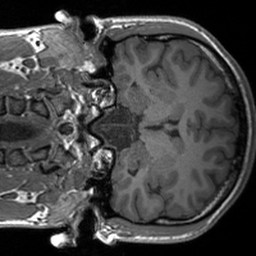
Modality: T1w
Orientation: coronal
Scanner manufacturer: siemens
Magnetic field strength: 3 T
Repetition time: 1.54 s
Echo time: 0.00234 s